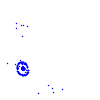
Particle: pion